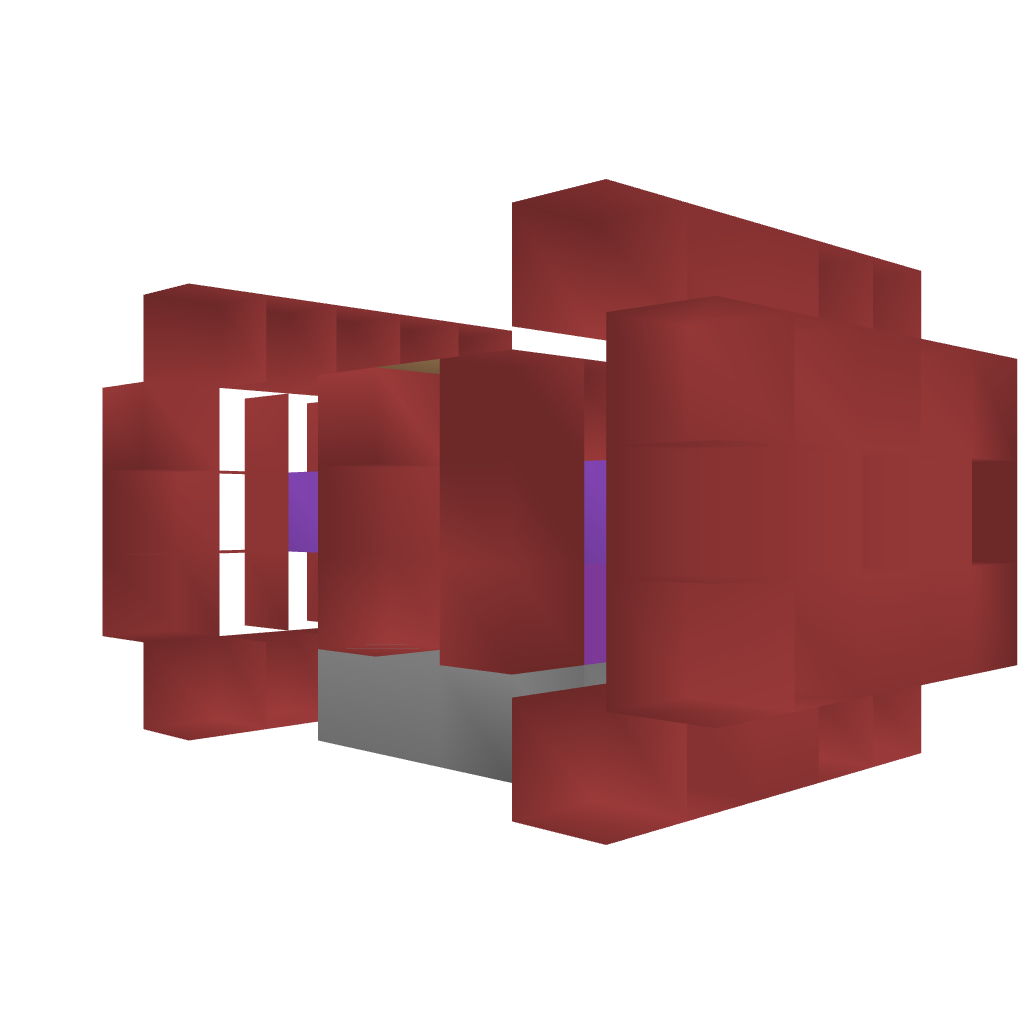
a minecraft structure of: Tie Advanced Version 1 bad low quality